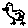
Label: bird